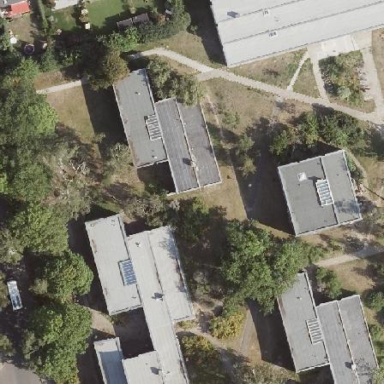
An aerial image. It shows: Dormitory building.